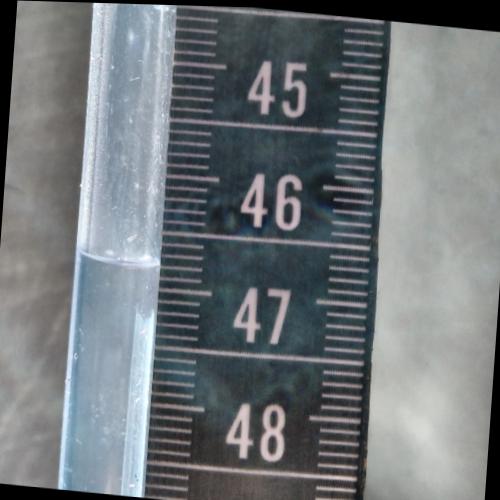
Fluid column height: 46.8 cm